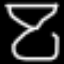
Label: hourglass